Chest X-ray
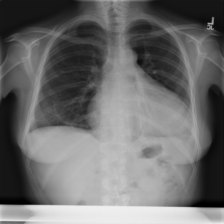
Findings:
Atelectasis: positive
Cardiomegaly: positive
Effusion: positive
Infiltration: negative
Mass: negative
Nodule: negative
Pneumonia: negative
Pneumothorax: negative
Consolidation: negative
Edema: negative
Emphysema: negative
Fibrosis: negative
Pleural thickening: negative
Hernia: negative